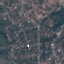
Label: Residential